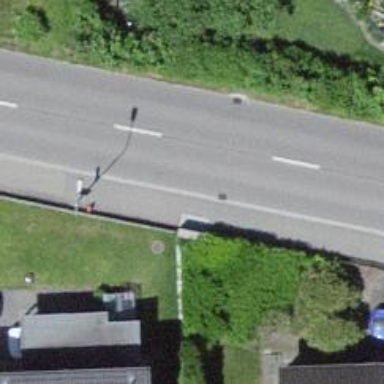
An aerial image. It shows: Bus stop with platform for public transport.